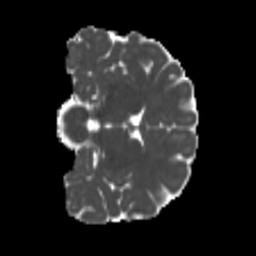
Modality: MD
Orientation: coronal
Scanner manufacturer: siemens
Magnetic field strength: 3 T
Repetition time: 4 s
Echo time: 0.0594 s